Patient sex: F
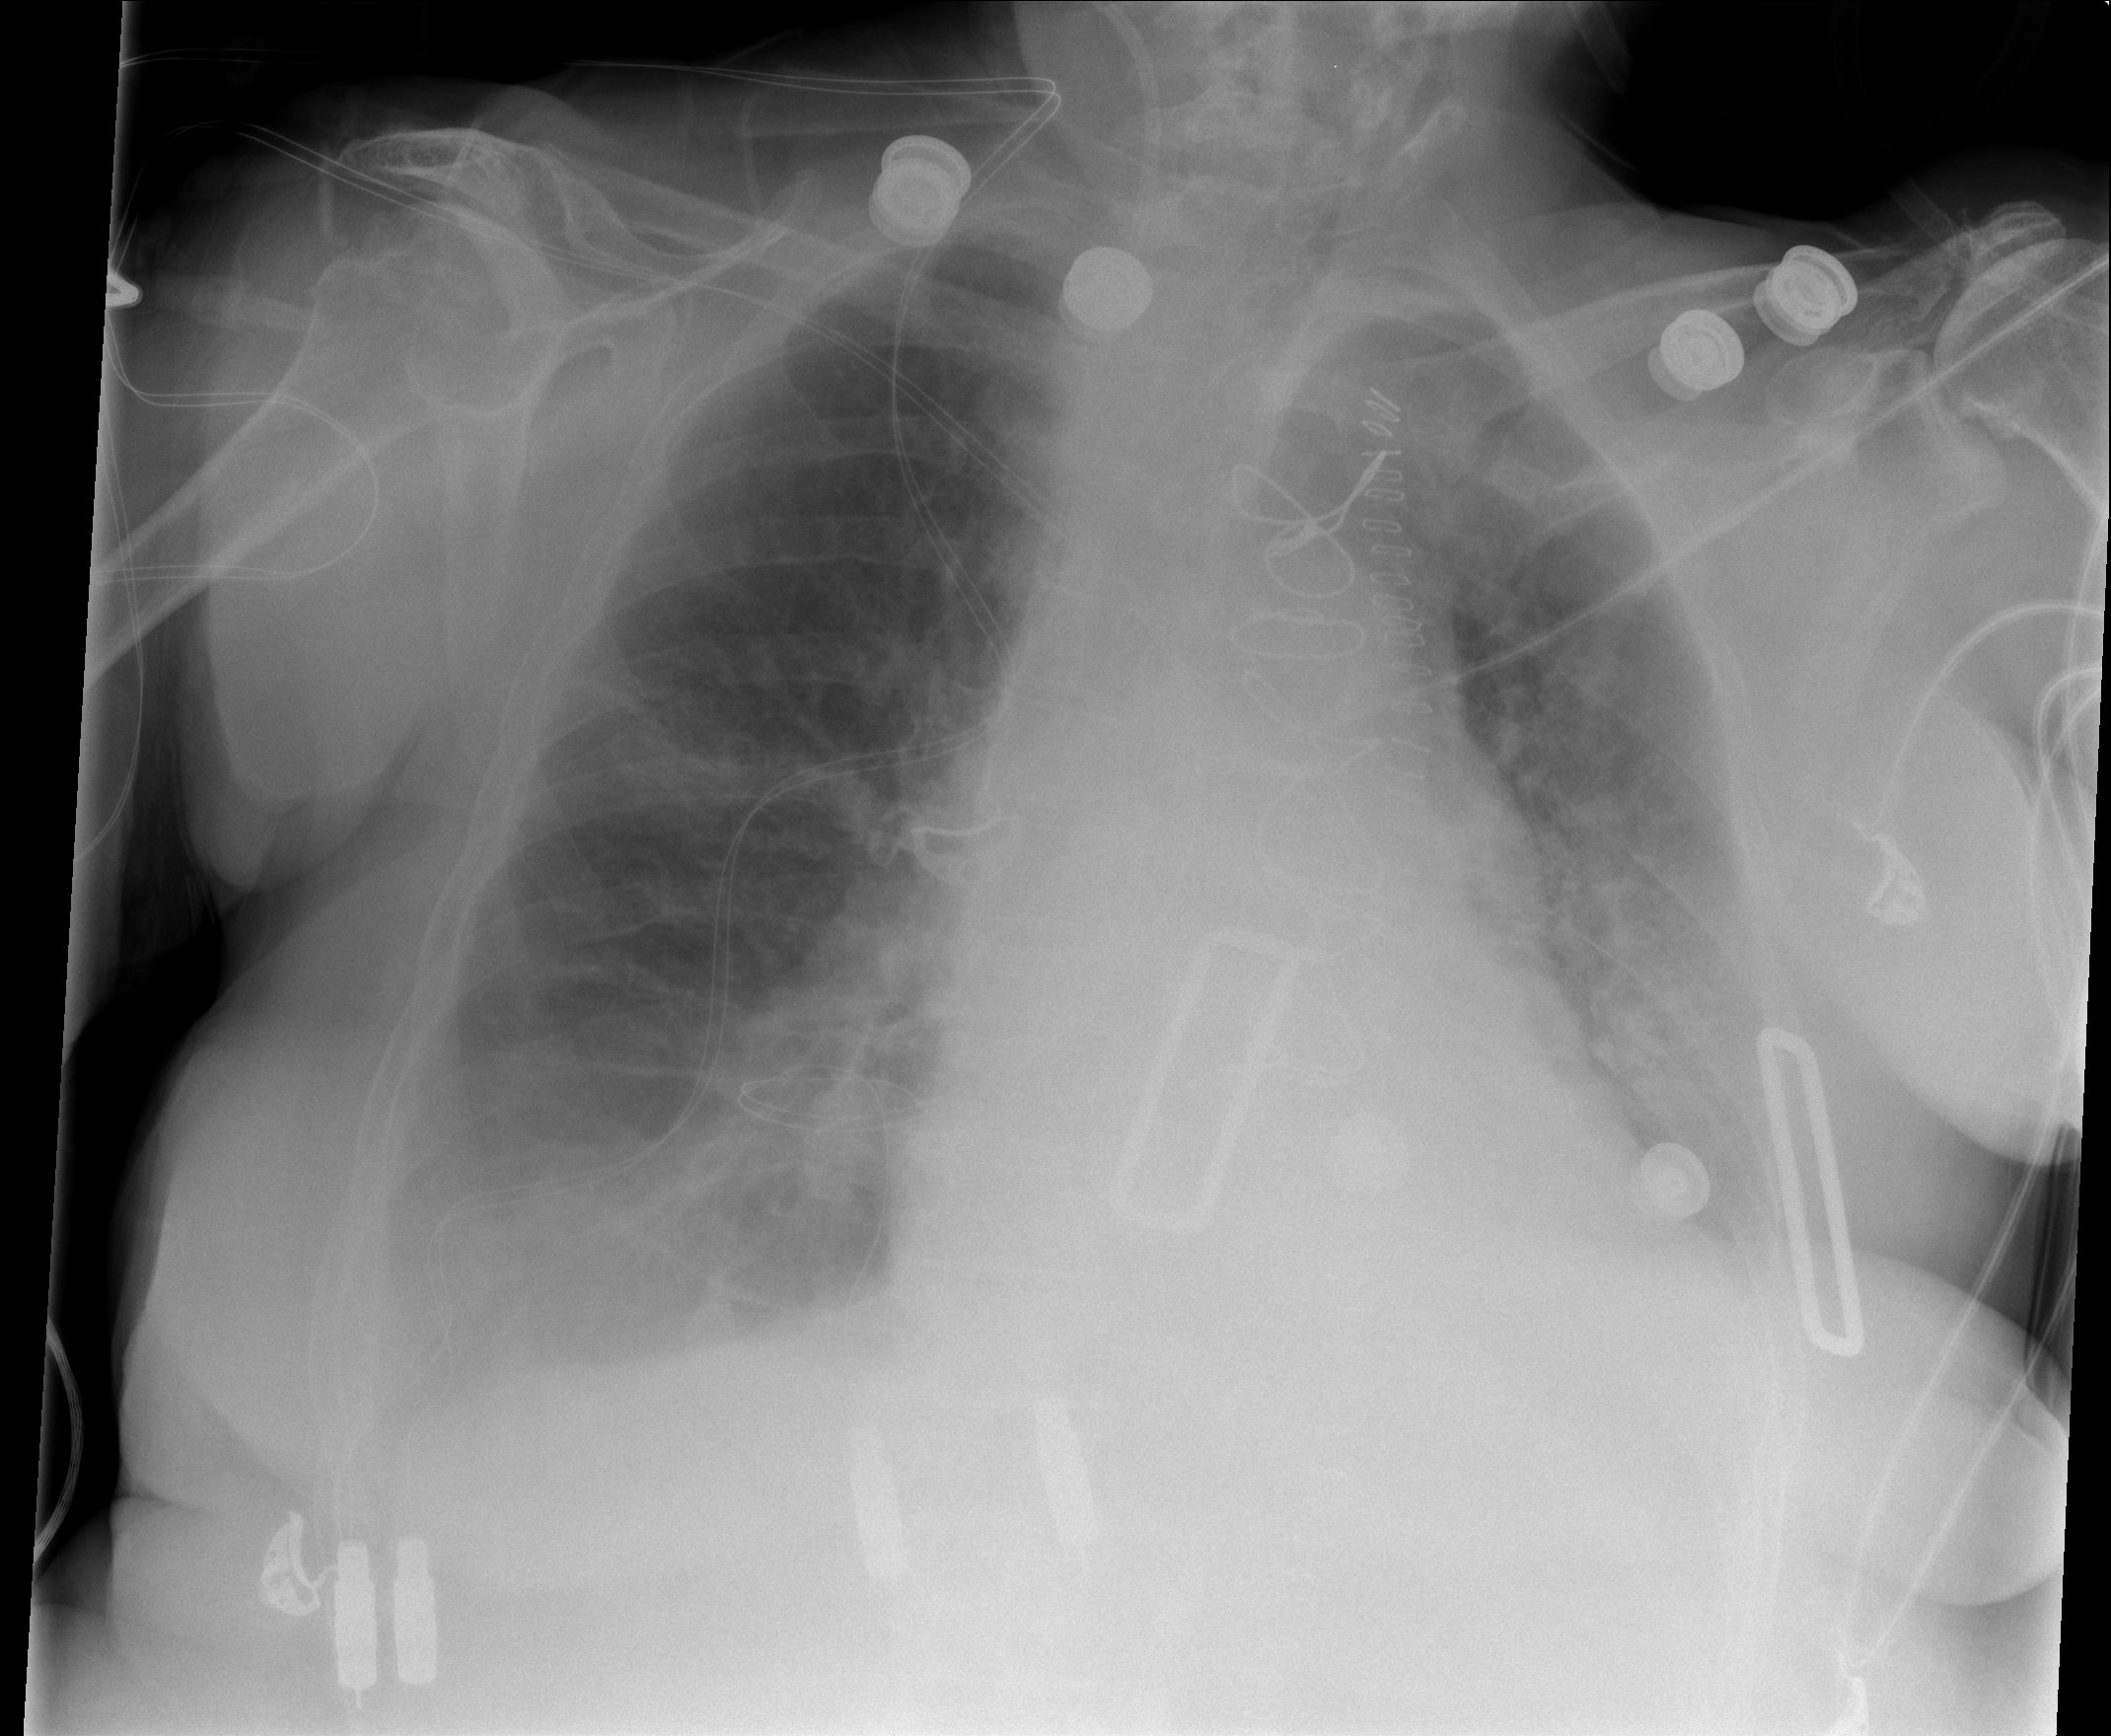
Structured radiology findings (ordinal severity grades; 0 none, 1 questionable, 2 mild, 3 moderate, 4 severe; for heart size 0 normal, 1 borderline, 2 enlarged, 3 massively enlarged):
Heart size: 0
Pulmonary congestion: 2
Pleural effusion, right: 2
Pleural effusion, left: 2
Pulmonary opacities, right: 2
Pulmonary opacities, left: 1
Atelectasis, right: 2
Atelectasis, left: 2